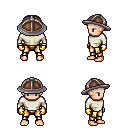
a pixel art fantasy rpg character, male body template, human, light skin, white long-sleeve shirt, gold greaves, raven short mohawk hairstyle, chain helm, gold gloves, four views (front, back, left, right), 2x2 character sprite sheet, small pixel art, hard edges, no anti-aliasing